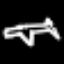
Label: airplane